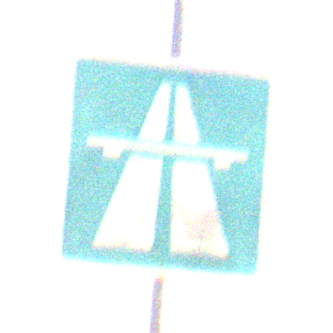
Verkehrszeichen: Autobahn
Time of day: MorningAfternoon
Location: Outdoor (RoadRail)
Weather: PartlyCloudy
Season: NotSpecified
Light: Natural